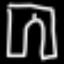
Label: pants